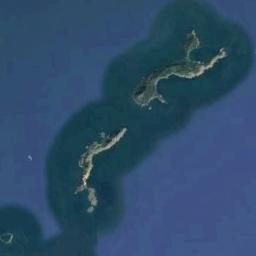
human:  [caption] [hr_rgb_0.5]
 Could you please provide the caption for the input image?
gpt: There are two islands of different shapes and sizes .

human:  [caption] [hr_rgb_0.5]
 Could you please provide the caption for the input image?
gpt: The irregularly shaped green island is surrounded by blue sea water with mountains with green vegetation .

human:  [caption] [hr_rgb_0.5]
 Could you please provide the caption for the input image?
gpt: There is much vegetation on the island .

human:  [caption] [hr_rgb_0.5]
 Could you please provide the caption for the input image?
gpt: Two long strip islands are surrounded by light blue waters .

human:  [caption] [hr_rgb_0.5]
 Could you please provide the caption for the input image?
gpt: There are two thin and green island on a blue sea .